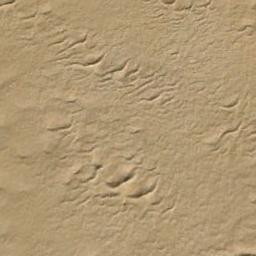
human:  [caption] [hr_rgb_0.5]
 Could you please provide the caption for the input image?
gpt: The desert is full of white sand .

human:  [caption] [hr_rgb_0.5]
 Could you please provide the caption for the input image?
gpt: The desert has yellow sand and some barchan dunes .

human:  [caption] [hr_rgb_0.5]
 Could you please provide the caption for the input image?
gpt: There are some ravines in this desert .

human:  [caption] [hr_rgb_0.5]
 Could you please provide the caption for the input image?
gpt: This is a yellow desert with wavy stripes .

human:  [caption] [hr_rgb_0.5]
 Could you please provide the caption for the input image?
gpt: A yellow sandy desert with some dunes .